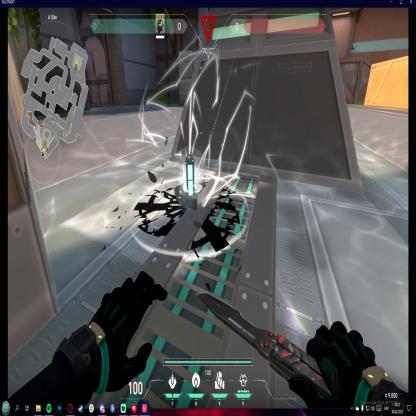
Label: planted spike